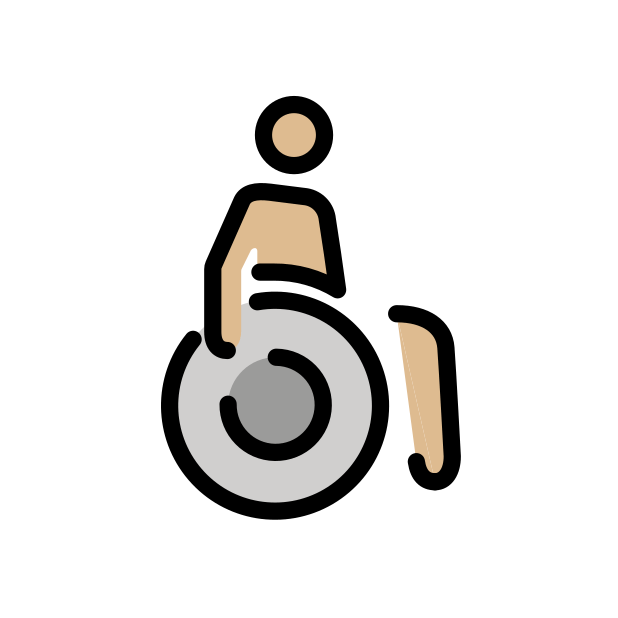
person in manual wheelchair: medium-light skin tone